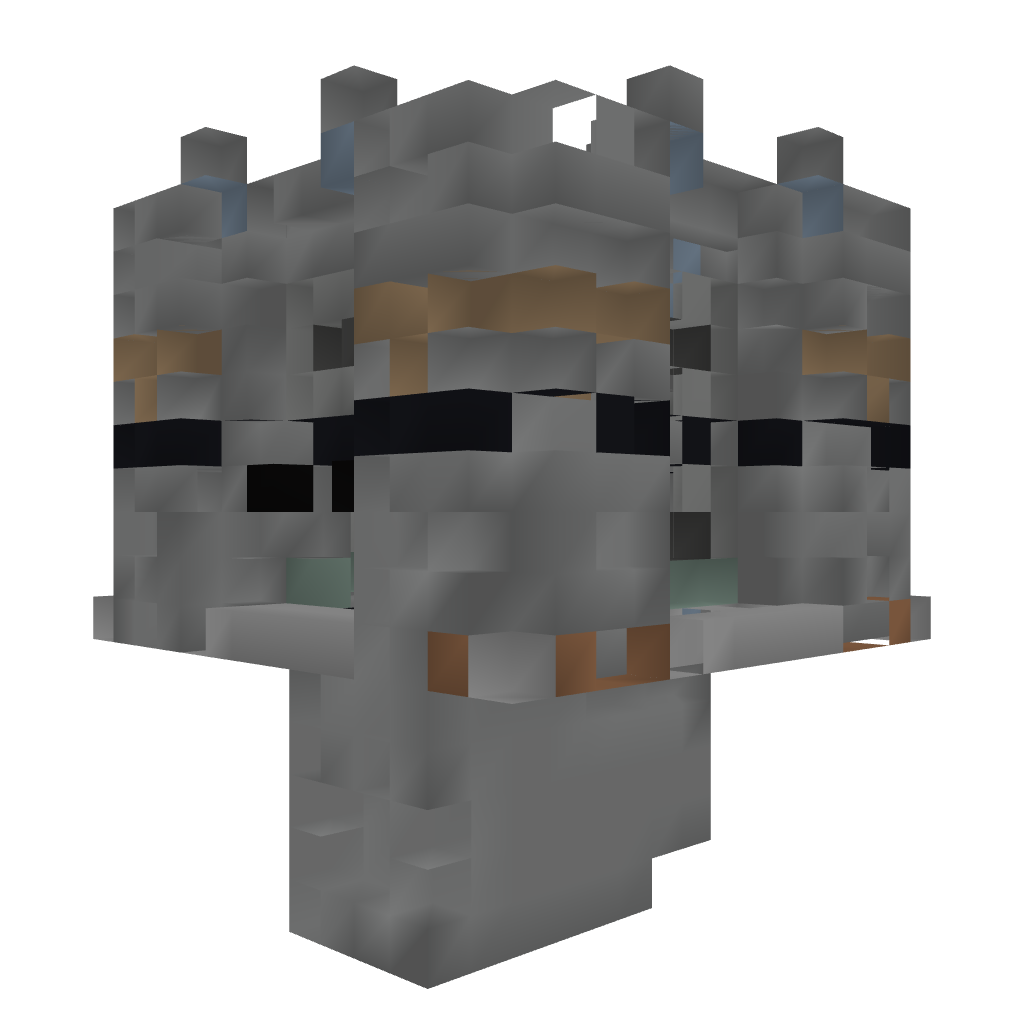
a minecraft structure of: PvP Tower [Black]